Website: macys
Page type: payment
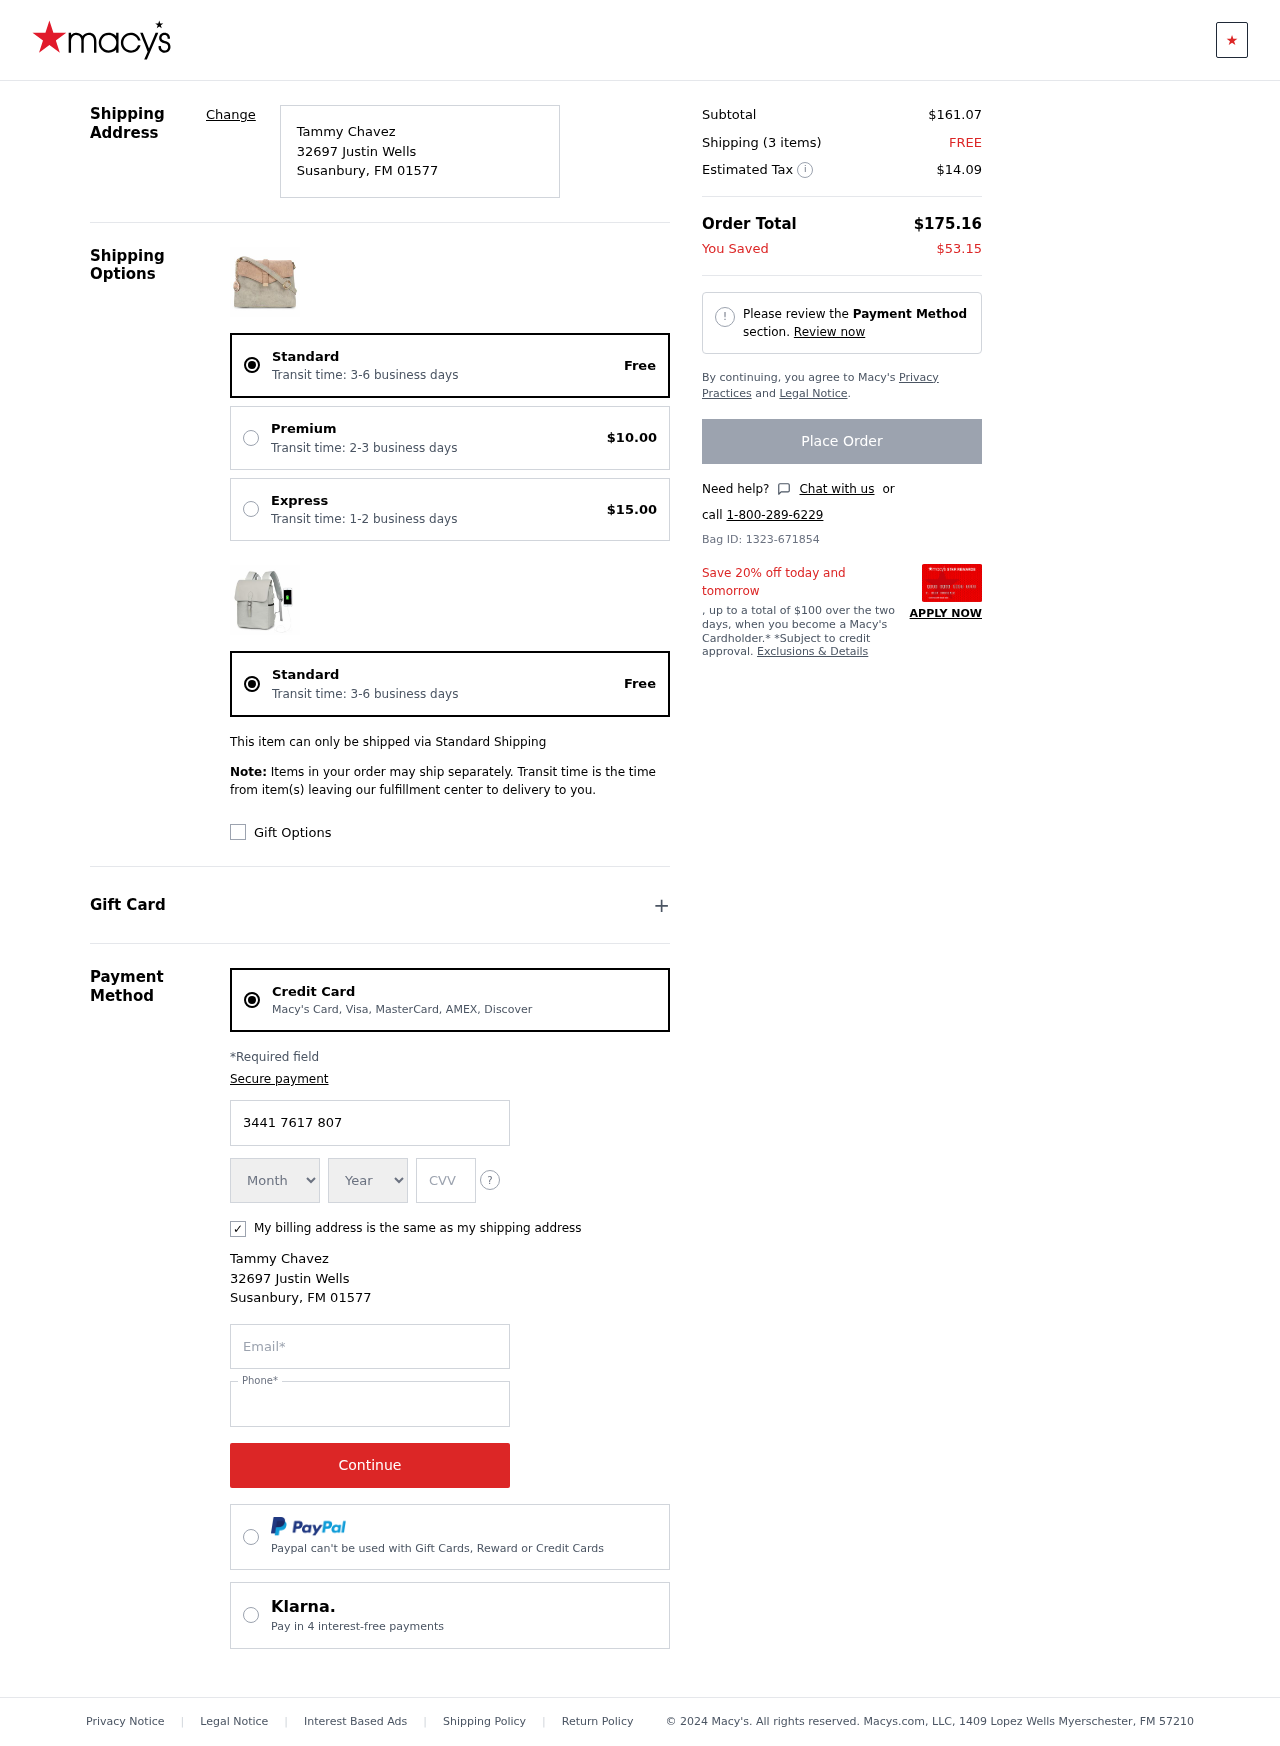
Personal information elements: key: PII_CARD_CVV
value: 6040
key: PII_CARD_EXPIRY_MONTH
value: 10
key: PII_CARD_EXPIRY_YEAR
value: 29
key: PII_CARD_NUMBER
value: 3441 7617 8078 369
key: PII_CITY
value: Susanbury
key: PII_EMAIL
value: tammy.chavez@gmail.com
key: PII_FULLNAME
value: Tammy Chavez
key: PII_PHONE
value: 9866584086
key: PII_POSTCODE
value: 01577
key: PII_STATE_ABBR
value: FM
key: PII_STREET
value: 32697 Justin Wells
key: PII_FULLNAME2
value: Tammy Chavez
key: PII_STREET2
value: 32697 Justin Wells
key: PII_CITY2
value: Susanbury
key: PII_STATE_ABBR2
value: FM
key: PII_POSTCODE2
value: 01577
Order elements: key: ORDER_DELIVERY_DATE
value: Transit time: 3-6 business days
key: ORDER_SHIPPING_STANDARD
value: Free
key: ORDER_SHIPPING_PREMIUM
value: $10.00
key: ORDER_SHIPPING_EXPRESS
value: $15.00
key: ORDER_DELIVERY_DATE2
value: Transit time: 3-6 business days
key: ORDER_SHIPPING_STANDARD2
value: Free
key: ORDER_SUBTOTAL
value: $161.07
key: ORDER_NUM_ITEMS
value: Shipping (3 items)
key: ORDER_SHIPPING_COST
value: FREE
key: ORDER_TAX
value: $14.09
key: ORDER_TOTAL
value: $175.16
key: ORDER_SAVINGS
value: $53.15
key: ORDER_ID
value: Bag ID: 1323-671854